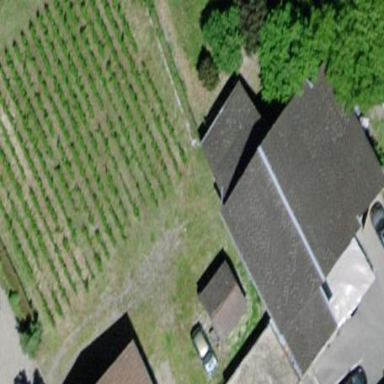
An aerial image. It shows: Beautiful vineyard in the countryside.